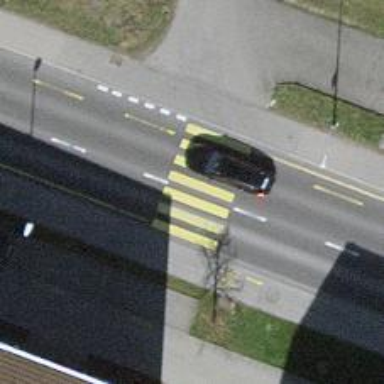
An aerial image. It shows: Uncontrolled zebra crossing with notable zebra markings.